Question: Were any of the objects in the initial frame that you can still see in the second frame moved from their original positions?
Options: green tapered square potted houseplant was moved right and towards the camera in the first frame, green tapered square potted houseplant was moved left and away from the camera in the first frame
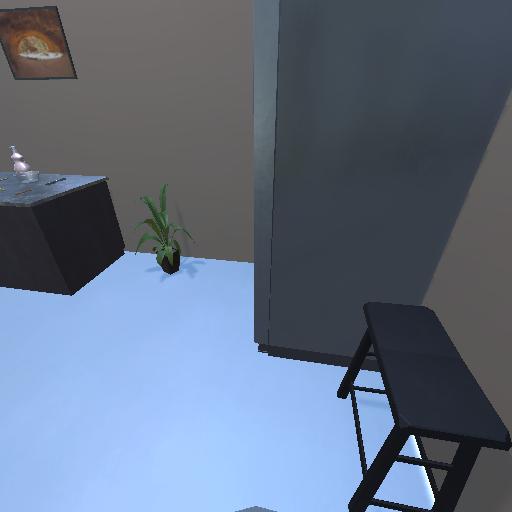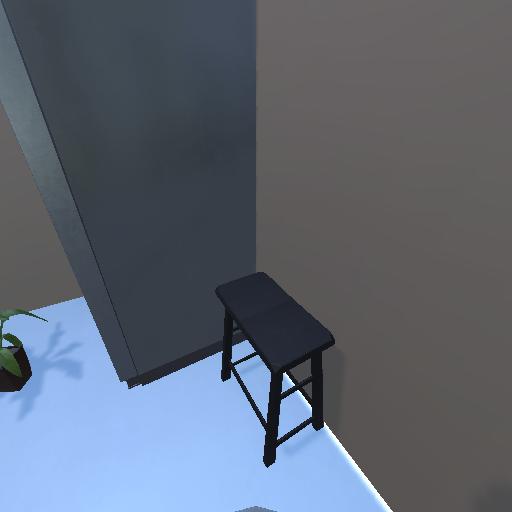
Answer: green tapered square potted houseplant was moved right and towards the camera in the first frame